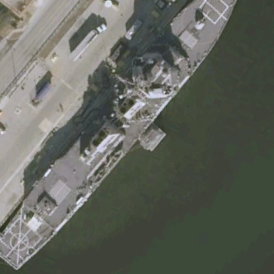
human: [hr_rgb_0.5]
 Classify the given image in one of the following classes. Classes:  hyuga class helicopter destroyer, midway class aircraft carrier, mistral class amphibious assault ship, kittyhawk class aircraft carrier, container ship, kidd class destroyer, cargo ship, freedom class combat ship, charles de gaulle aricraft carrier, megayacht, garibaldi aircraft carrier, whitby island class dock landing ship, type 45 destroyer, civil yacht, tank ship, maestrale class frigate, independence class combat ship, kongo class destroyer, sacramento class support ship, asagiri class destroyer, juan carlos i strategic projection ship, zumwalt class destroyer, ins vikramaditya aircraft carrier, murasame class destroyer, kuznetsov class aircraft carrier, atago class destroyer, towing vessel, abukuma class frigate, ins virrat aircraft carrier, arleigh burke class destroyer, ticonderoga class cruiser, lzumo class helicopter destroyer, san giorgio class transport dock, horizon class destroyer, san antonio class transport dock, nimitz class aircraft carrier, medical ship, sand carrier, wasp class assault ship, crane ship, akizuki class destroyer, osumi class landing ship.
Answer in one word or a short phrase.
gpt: Arleigh Burke class destroyer